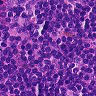
Metastatic tissue present: no